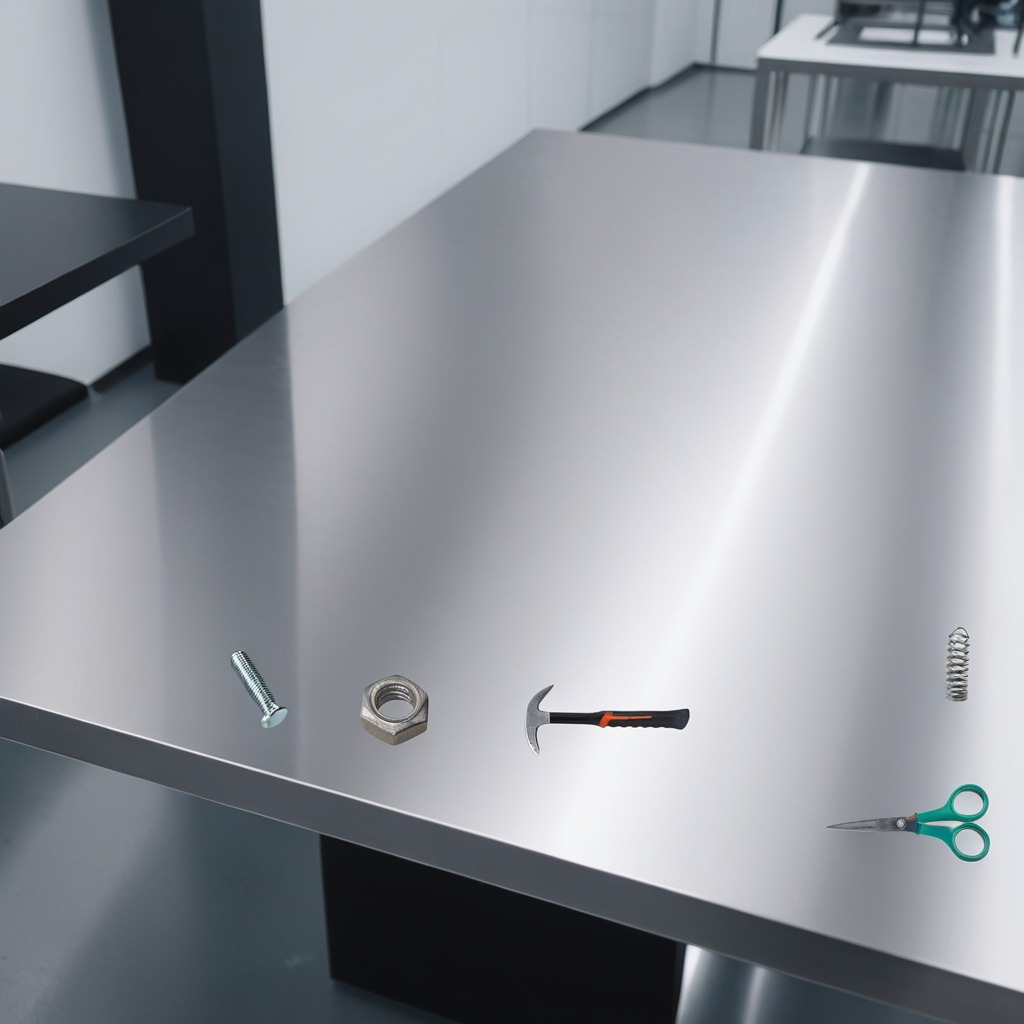
A machine screw, a hammer, a coiled metal spring, a metal nut, and a pair of scissors are lying on a stainless steel table in a high-end prototyping lab.